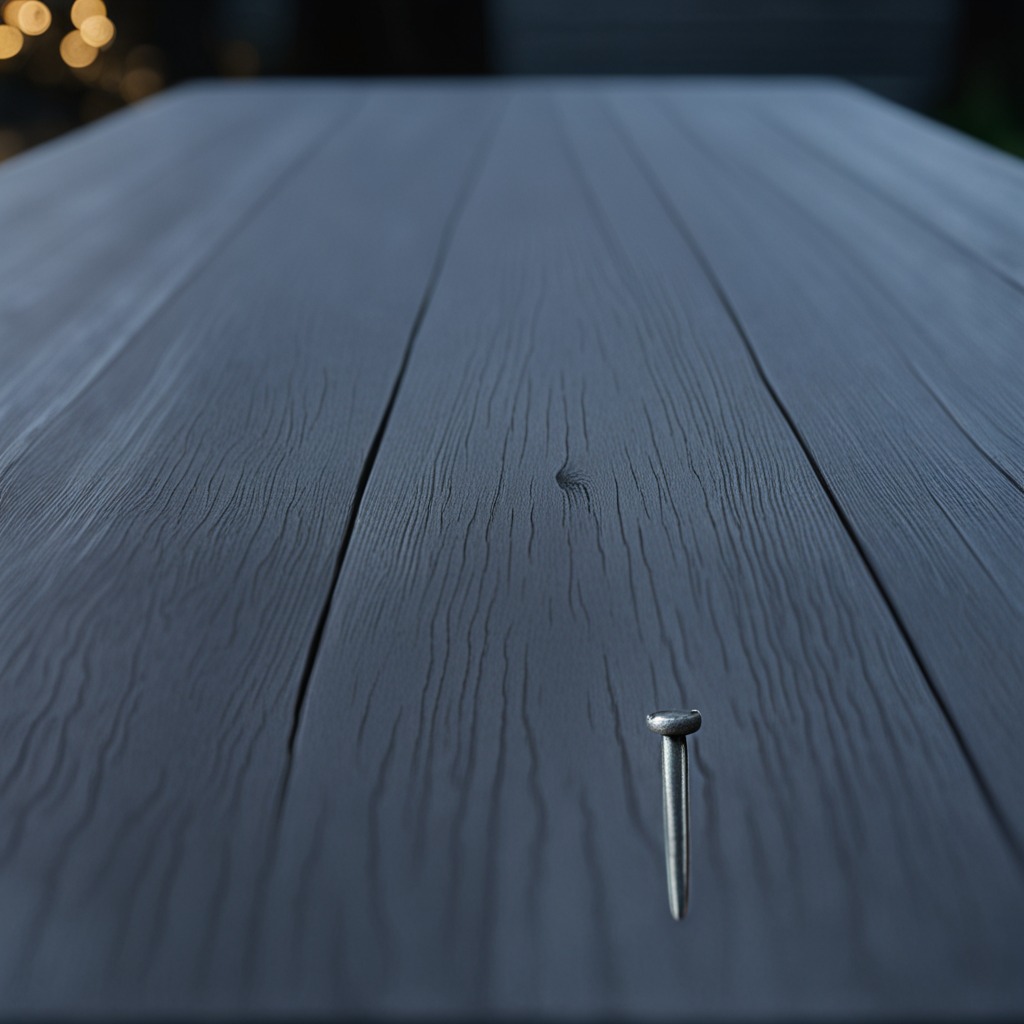
A nail is lying on the table.